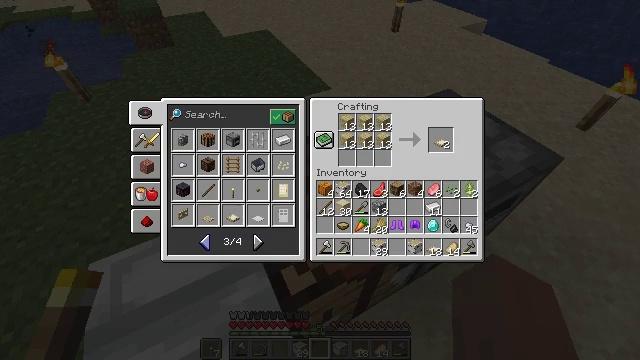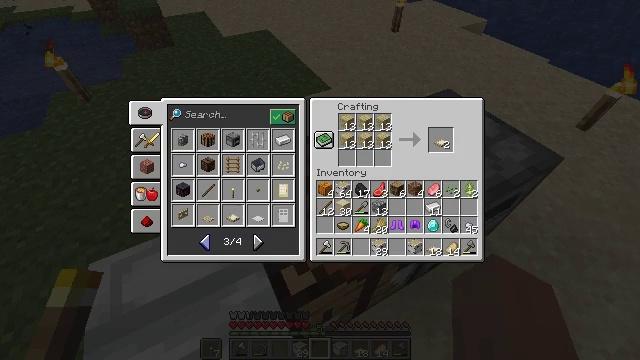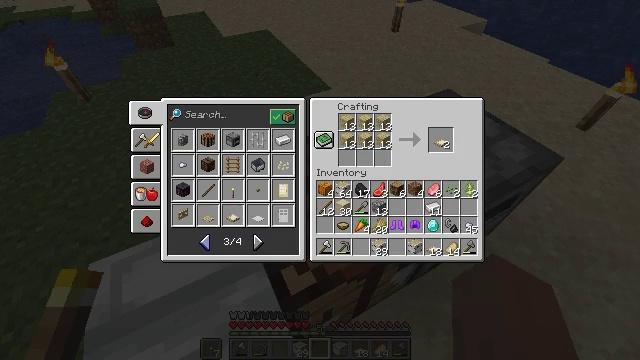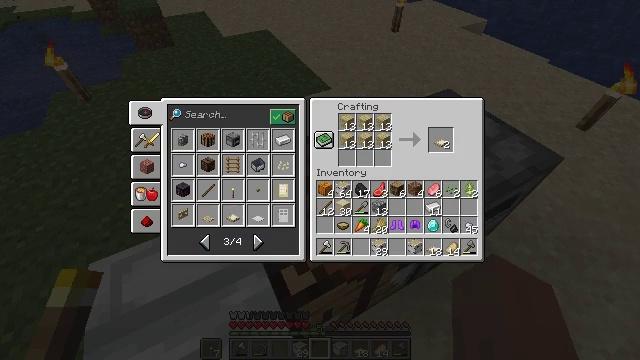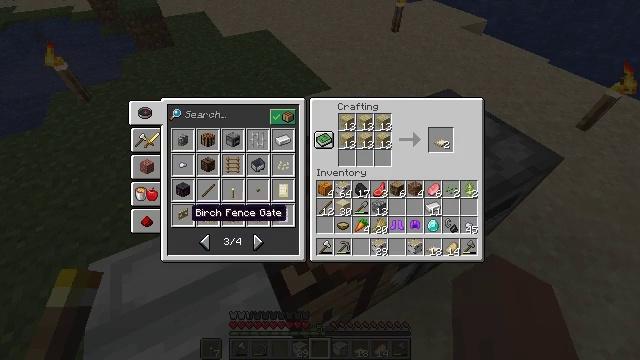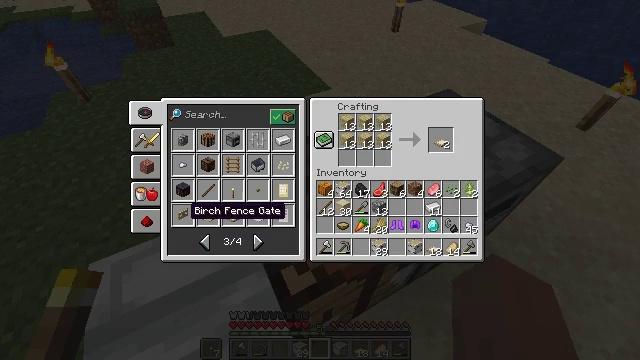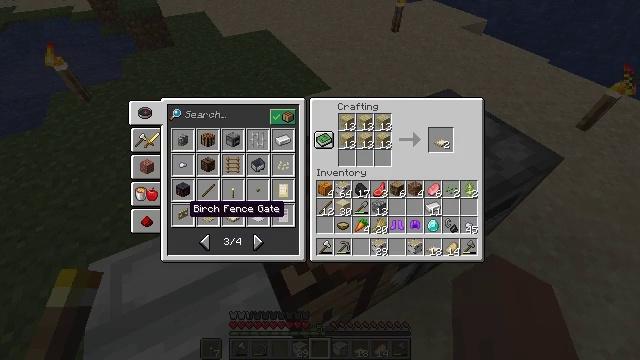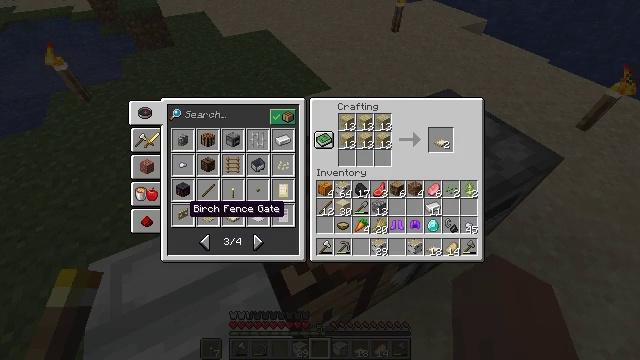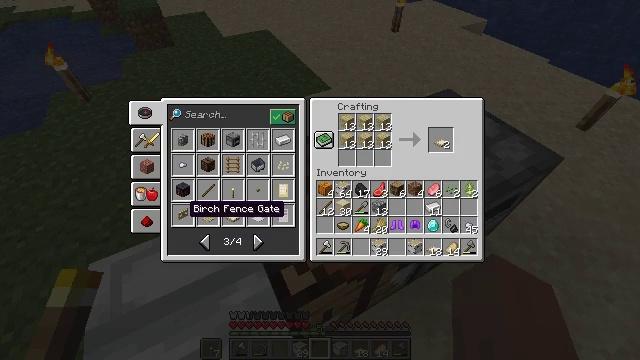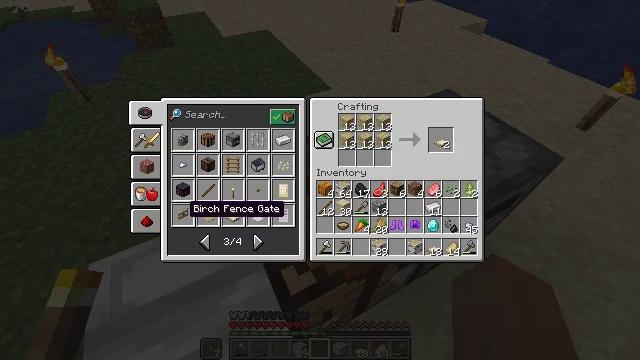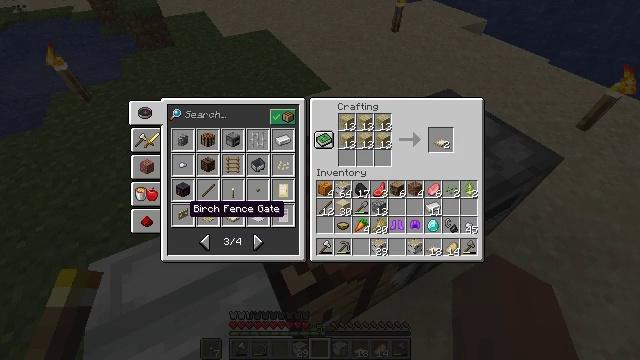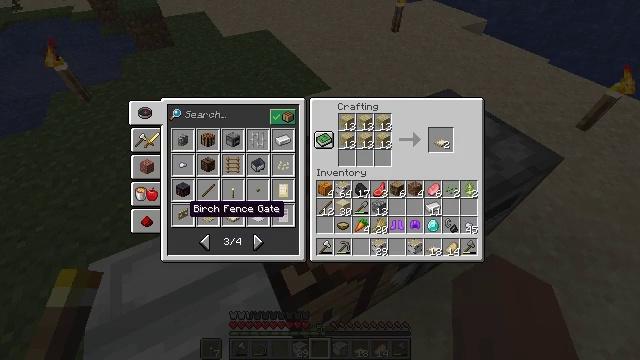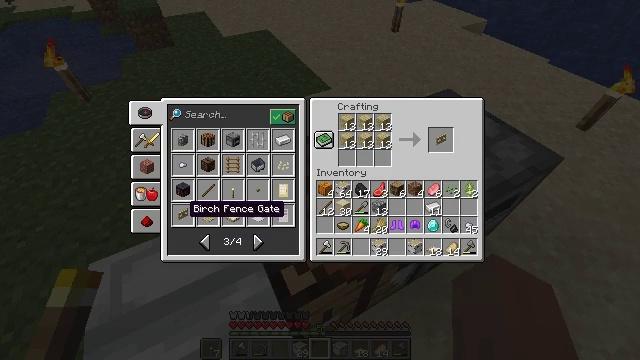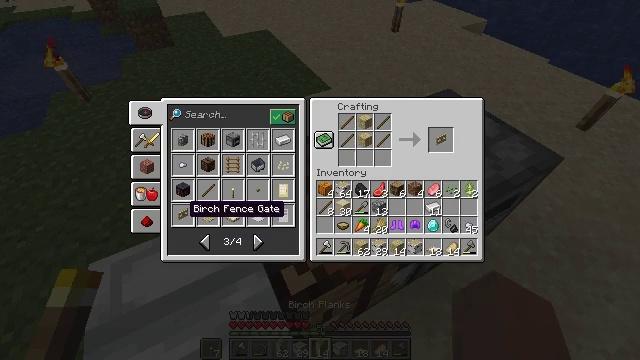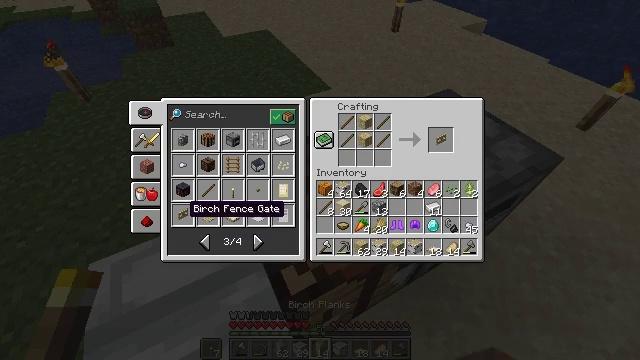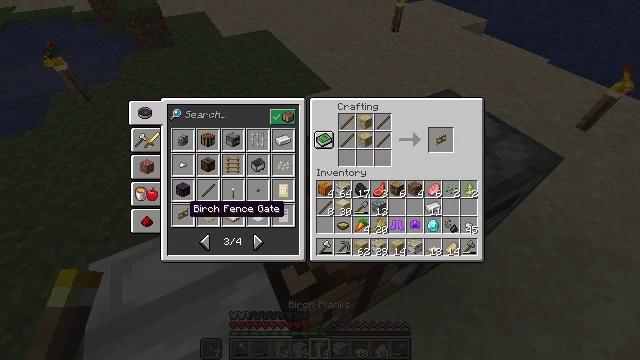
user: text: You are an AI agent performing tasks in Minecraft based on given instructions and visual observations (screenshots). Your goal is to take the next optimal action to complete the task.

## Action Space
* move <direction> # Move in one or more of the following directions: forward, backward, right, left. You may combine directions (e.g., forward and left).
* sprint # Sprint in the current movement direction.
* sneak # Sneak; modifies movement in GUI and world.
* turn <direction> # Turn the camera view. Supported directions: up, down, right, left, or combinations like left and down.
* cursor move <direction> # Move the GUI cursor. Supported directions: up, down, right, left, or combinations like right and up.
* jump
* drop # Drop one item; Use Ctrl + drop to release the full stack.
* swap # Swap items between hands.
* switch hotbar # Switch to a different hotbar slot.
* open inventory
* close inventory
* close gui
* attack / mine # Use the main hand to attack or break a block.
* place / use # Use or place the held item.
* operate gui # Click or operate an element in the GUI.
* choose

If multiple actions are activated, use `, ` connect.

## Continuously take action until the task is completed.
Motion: motion action
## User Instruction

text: Use birch planks and sticks to craft a birch fence gate.
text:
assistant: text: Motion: no_op
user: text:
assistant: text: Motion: no_op
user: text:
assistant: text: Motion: cursor move left
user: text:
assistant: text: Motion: cursor move left and up
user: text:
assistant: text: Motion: no_op
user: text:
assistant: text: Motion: no_op
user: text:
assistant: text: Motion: operate gui
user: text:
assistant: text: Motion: operate gui
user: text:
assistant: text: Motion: operate gui
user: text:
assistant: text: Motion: no_op
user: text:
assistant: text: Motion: no_op
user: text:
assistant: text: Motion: no_op
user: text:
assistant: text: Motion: no_op
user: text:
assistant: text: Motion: no_op
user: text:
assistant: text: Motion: no_op
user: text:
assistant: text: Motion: no_op
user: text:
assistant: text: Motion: no_op
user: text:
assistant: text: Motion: no_op
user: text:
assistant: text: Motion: no_op
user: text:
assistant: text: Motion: no_op
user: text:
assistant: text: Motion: no_op
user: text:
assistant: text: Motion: no_op
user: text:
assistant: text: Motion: no_op
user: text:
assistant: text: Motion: no_op
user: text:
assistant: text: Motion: no_op
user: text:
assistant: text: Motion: no_op
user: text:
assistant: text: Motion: no_op
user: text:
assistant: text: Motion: no_op
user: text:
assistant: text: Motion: operate gui
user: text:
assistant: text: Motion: operate gui